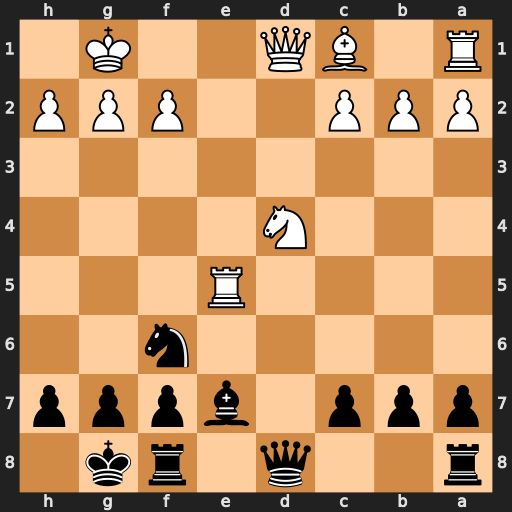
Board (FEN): r2q1rk1/ppp1bppp/5n2/4R3/3N4/8/PPP2PPP/R1BQ2K1
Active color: b
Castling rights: -
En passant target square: -
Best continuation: c5 Rxe7 Qxe7